Question: In assembly language, instruction
'''
MOV A B
'''
means moving the content of 'B' (source) to 'A' (destination).
I suddenly came up with the instruction
'''
MOV D D
'''
What does it imply?
I have seen this in my lab manual. Screenshot:

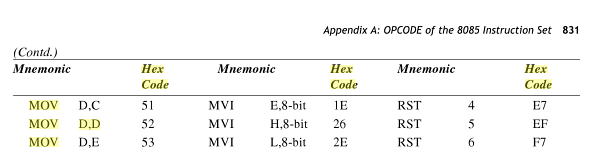
Answer: The 8085 register-to-register MOV instructions are orthogonal. That is, there are opcodes to move any of the 8-bit registers to any of the other 8-bit registers. So 'MOV D,D' moves the contents of the D register to the D register. It doesn't do anything useful and doesn't affect any of the flags, but it's a valid instruction just as are 'MOV A,A', 'MOV B,B', etc.
Copying a register to itself is effectively a "no operation" or 'NOP' instruction. The "official" 8085 'NOP' is opcode '00', but any of the register-move-to-itself instructions have the same effect.
It's really just an artifact of the way the processor was designed. There are some tricks you can do that make use of those instructions, but they're not generally useful.